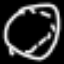
Label: clock